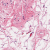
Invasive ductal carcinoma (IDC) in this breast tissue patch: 0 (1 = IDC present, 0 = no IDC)